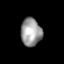
Tissue: prostate
Cell type: Fibroblasts
Senescence score: 0.7926
Nuclear area (px): 569
Mean DAPI intensity: 154.884